Field crop: maize
Growth stage: 2
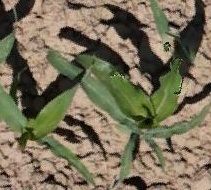
Species: maize